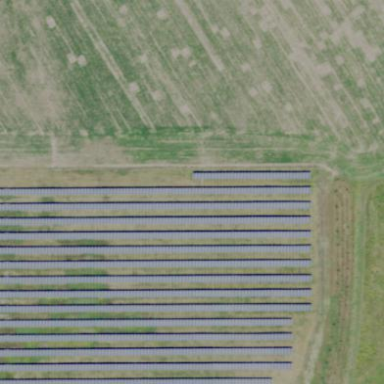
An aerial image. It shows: Solar power plant utilizing photovoltaic technology to produce electricity.